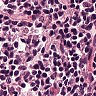
Metastatic tissue present: no